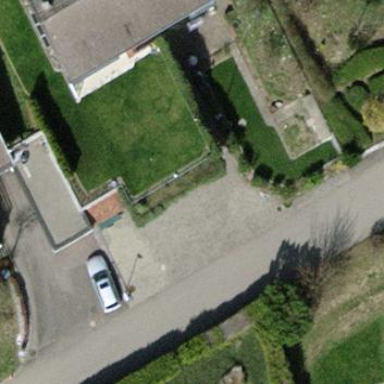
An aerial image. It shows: Garage.